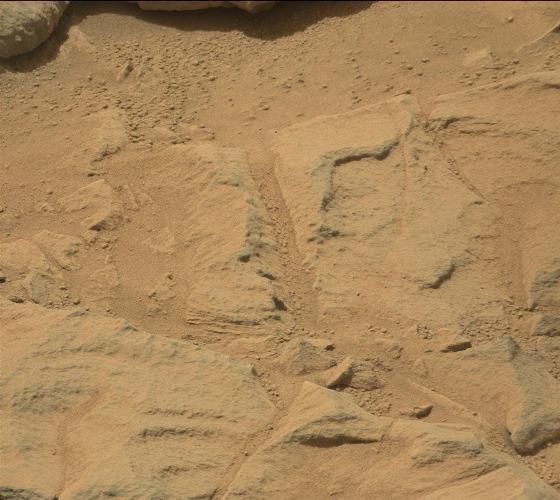
Terrain classes present: Bedrock, Gravel / Sand / Soil, Rock, Shadow